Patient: sex F, age 38
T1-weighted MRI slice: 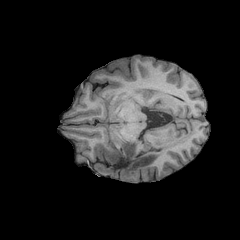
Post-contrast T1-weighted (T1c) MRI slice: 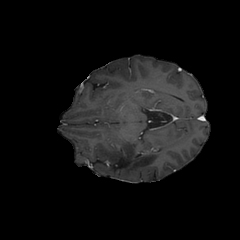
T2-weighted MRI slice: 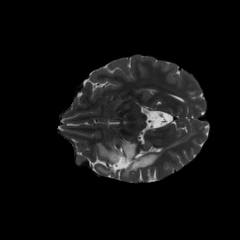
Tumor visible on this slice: yes
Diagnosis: Astrocytoma, IDH-mutant
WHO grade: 3